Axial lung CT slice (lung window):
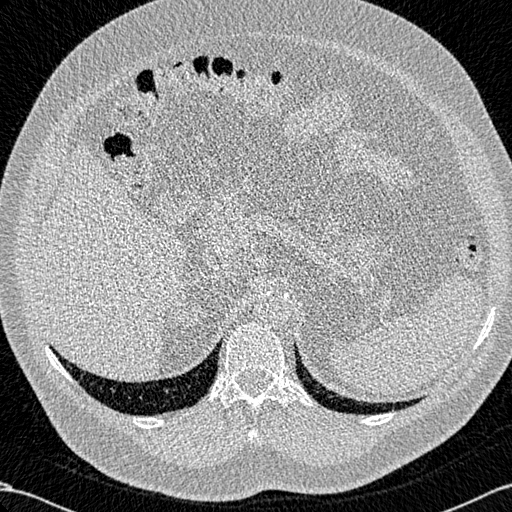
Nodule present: no